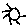
Label: sun